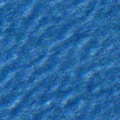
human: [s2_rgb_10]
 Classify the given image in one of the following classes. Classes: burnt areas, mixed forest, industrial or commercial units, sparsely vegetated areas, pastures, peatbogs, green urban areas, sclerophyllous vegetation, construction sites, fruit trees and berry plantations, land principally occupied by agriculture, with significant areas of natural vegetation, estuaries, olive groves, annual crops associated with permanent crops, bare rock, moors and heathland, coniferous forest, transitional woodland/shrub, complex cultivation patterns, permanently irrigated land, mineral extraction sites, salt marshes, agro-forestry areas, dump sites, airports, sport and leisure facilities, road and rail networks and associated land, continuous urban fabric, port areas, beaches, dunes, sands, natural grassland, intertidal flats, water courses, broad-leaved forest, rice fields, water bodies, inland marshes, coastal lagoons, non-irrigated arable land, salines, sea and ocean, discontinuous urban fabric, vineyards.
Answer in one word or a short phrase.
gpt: sea and ocean